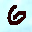
Label: 6